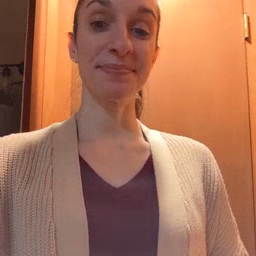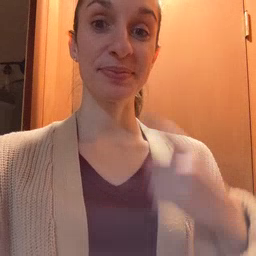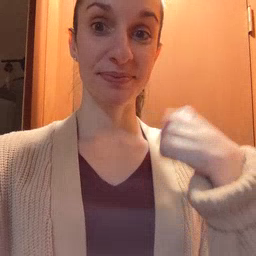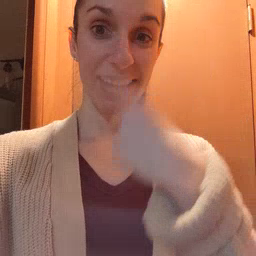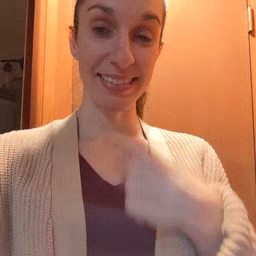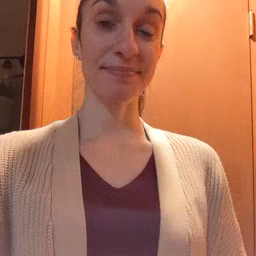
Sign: face